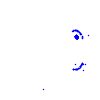
Particle: electron